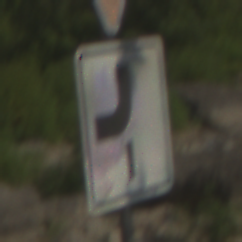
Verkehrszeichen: VerlaufVorfahrtsstrasse7
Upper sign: VorfahrtGewaehren
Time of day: MorningAfternoon
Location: Outdoor (Nature)
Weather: PartlyCloudy
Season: NotSpecified
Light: Natural